Field crop: maize
Growth stage: 1
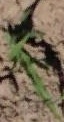
Species: maize